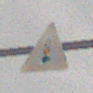
Verkehrszeichen: Lichtzeichenanlage
Umgebung: Outdoor, Nature
Tageszeit: MorningAfternoon
Wetter: Overcast
Licht: Natural
Jahreszeit: Winter
Kontrast: LowContrast